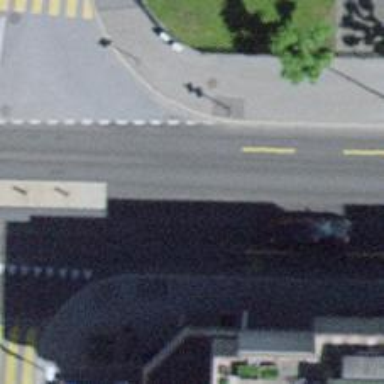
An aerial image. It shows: Uncontrolled zebra crossing on the road.